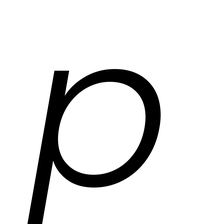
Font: Poppins-LightItalic